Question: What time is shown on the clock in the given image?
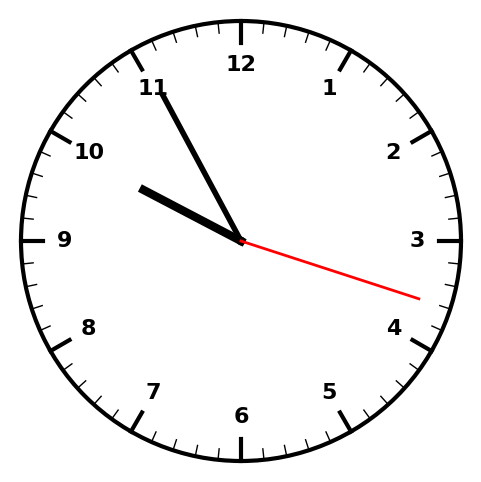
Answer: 09:55:18